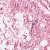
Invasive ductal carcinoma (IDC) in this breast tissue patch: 0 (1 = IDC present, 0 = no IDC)